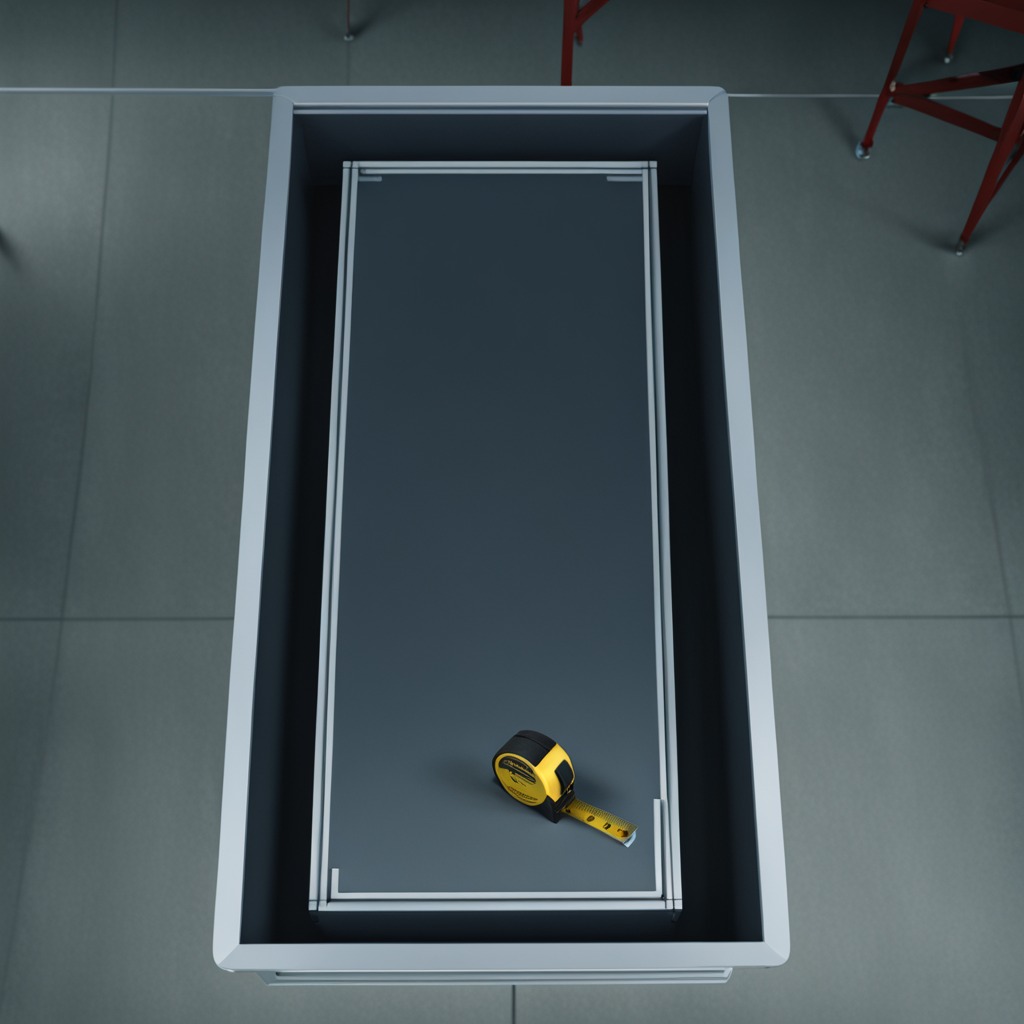
A measuring tape is lying on a toolbox surface in an airplane hangar workshop 8K.